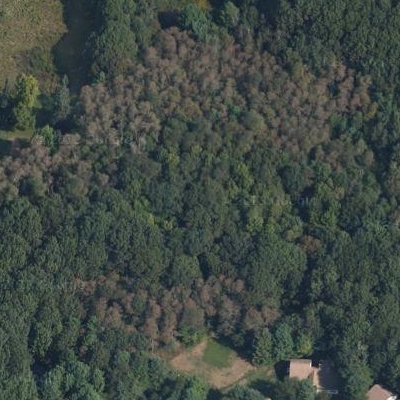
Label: eForest